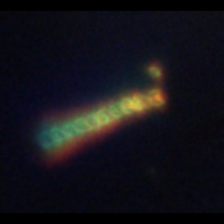
Taxon: Skeletonema
Group: Diatoms